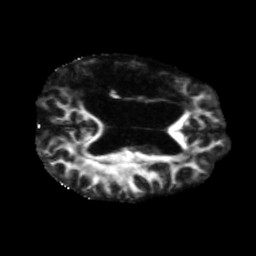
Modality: FA
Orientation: axial
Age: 46
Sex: male
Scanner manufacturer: siemens
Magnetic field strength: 3 T
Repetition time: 5.47 s
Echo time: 0.0854 s